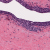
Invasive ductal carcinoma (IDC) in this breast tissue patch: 0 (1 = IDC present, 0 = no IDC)